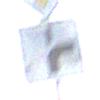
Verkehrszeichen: VerlaufVorfahrtsstrasse8
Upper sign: Vorfahrtsstrasse
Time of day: SunriseSunset
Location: Outdoor (Nature)
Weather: PartlyCloudy
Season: NotSpecified
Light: Natural